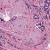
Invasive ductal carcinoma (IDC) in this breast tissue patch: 1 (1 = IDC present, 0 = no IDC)